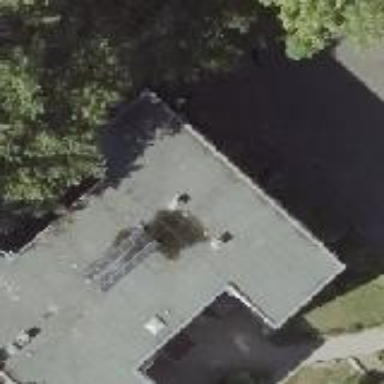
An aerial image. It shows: School building with flat roof.